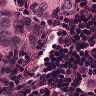
Metastatic tissue present: yes